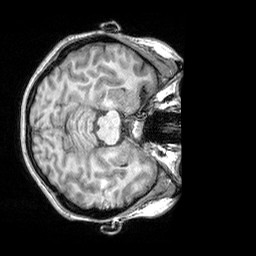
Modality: T1w
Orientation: axial
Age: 22
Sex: female
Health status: healthy
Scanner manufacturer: siemens
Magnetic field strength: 3 T
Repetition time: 2.3 s
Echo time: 0.00303 s